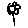
Label: flower